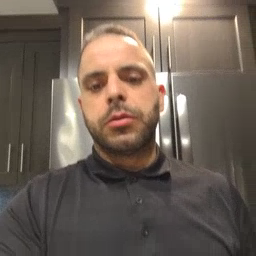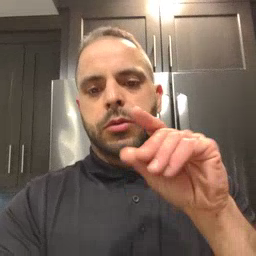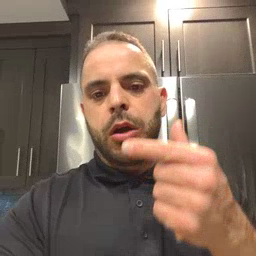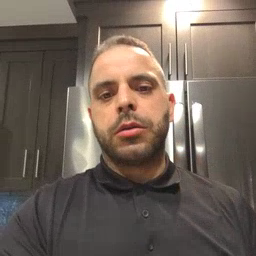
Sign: dog